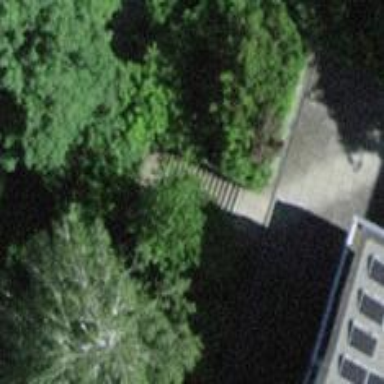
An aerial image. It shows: Set of concrete steps.